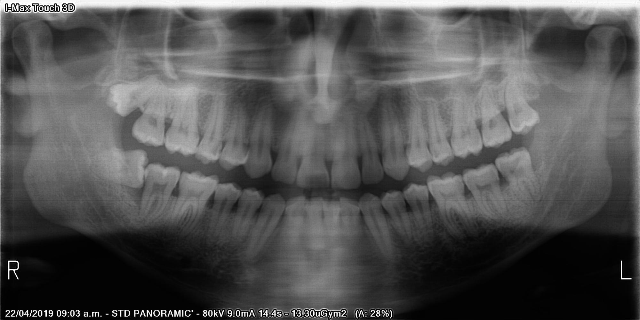
adult